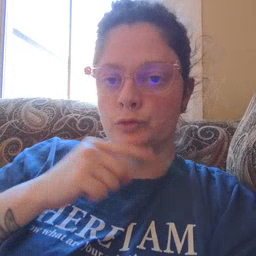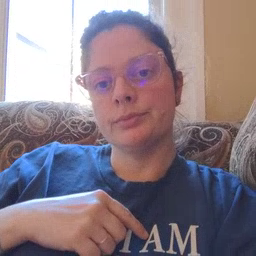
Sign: toothbrush